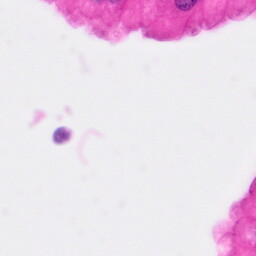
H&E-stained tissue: Pancreatic